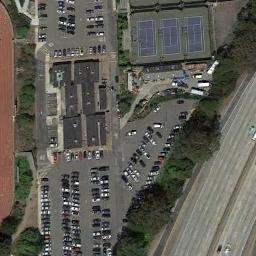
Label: tennis_court